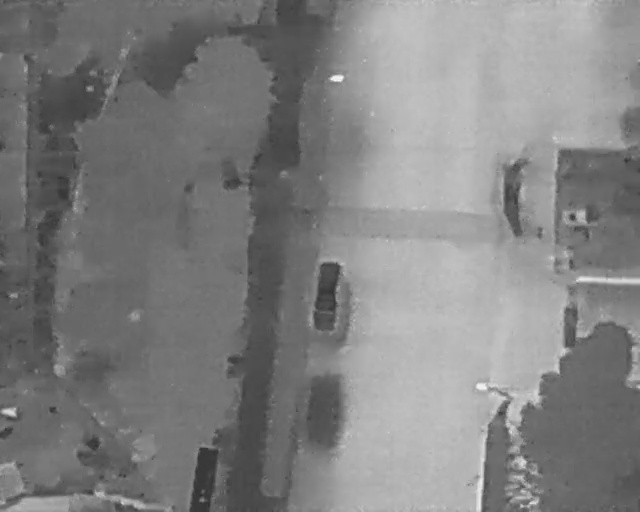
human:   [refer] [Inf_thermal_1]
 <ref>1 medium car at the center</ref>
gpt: <box>[[45, 55, 56, 60, 5]]</box>